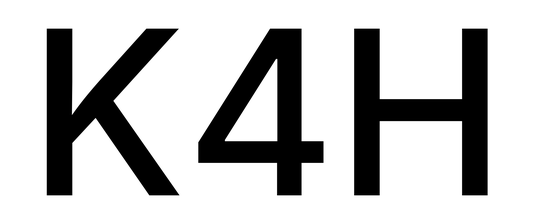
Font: Inter_Medium